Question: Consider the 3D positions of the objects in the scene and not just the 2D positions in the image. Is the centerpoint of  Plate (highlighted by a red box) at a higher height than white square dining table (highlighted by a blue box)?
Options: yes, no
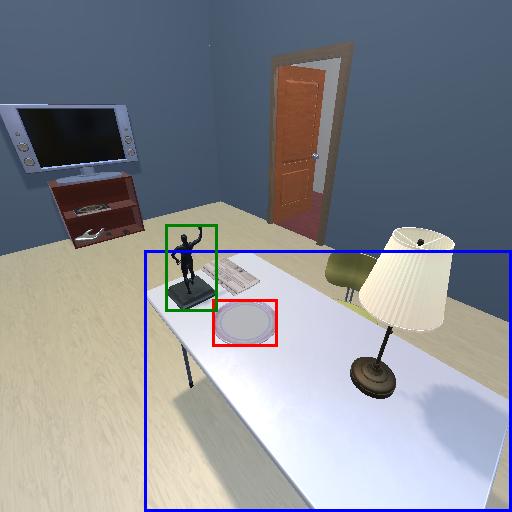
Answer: yes